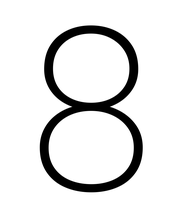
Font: Roboto_ExtraLight